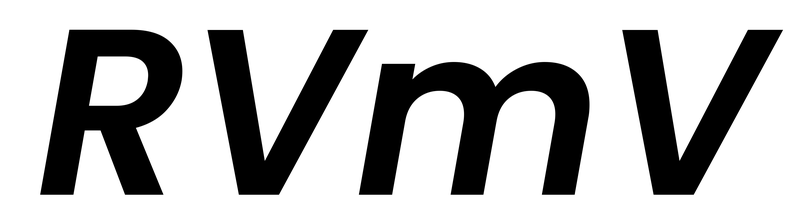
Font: Poppins-SemiBoldItalic